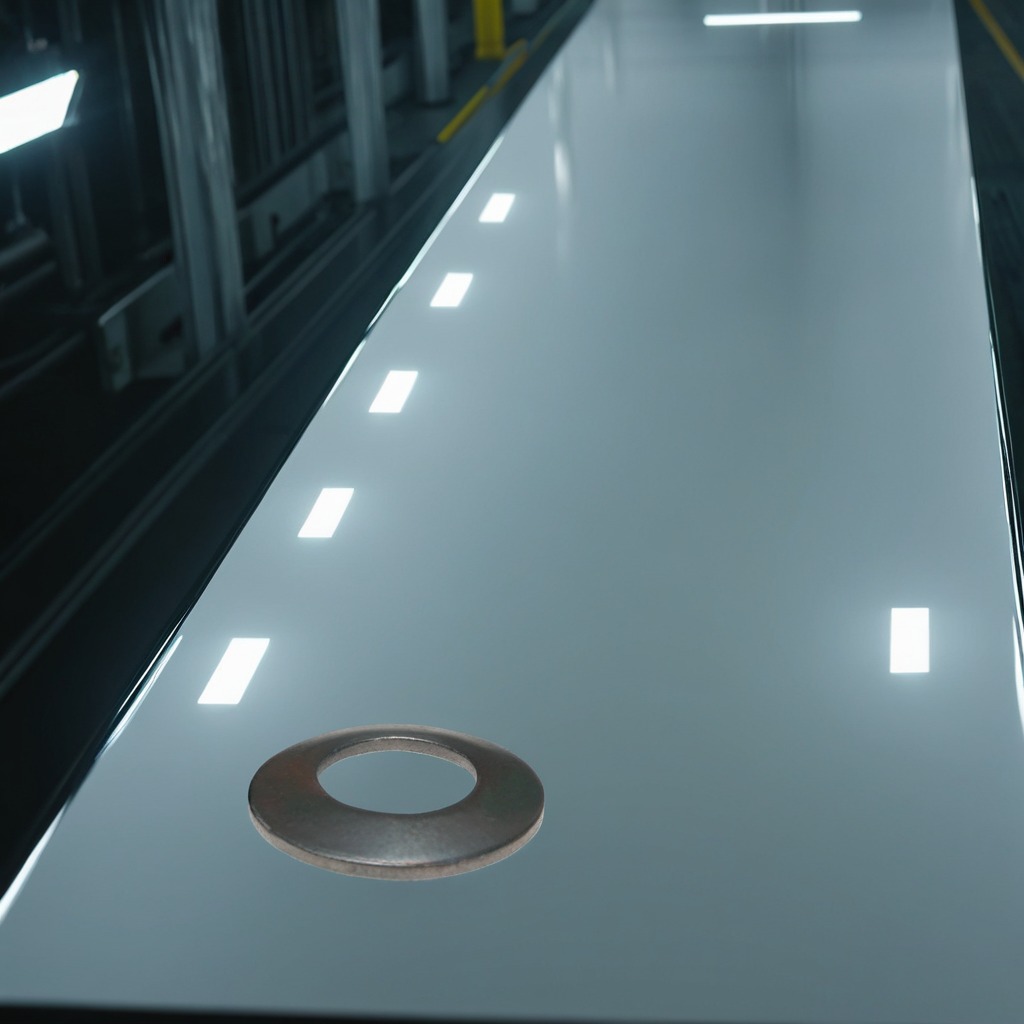
A flat metal washer lying on a high-gloss table in a ship maintenance bay industrial lighting.